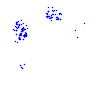
Particle: kaon